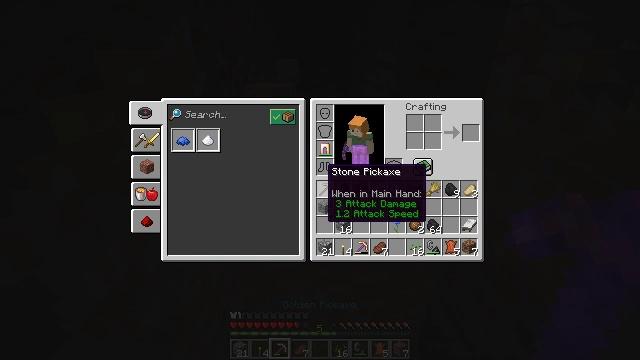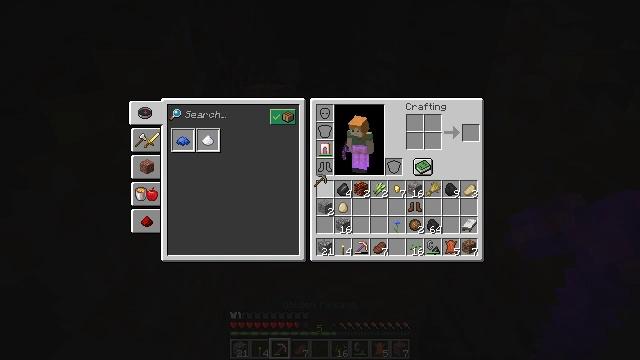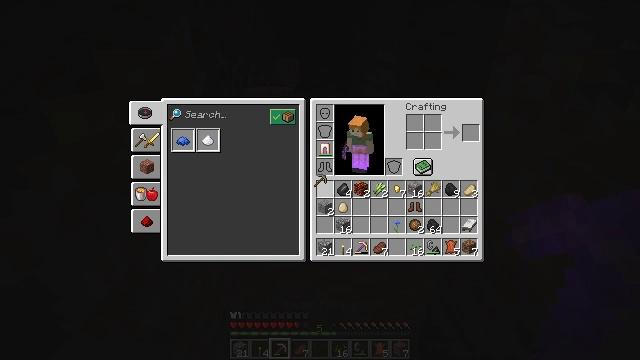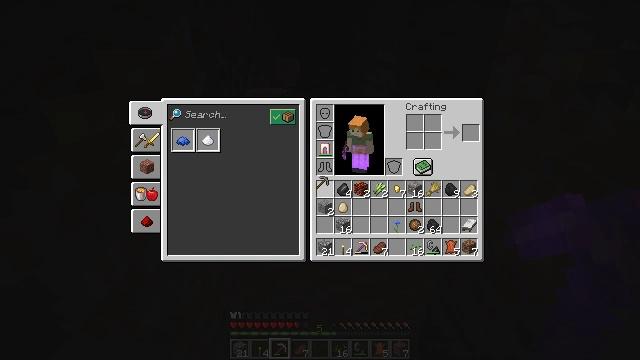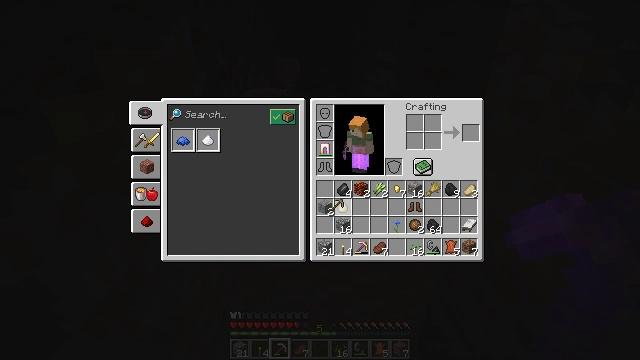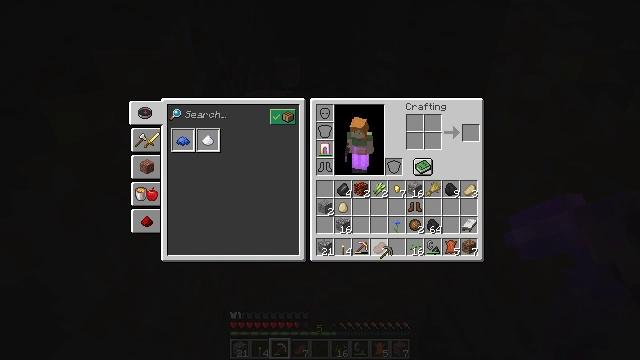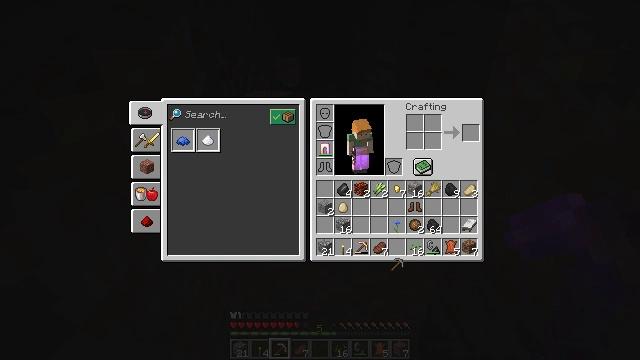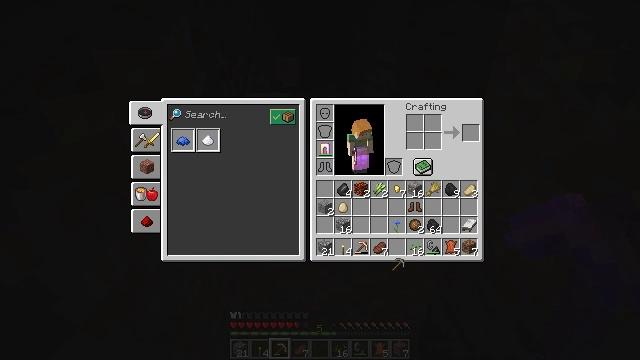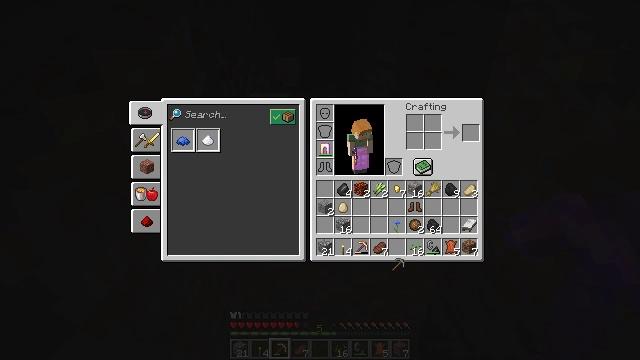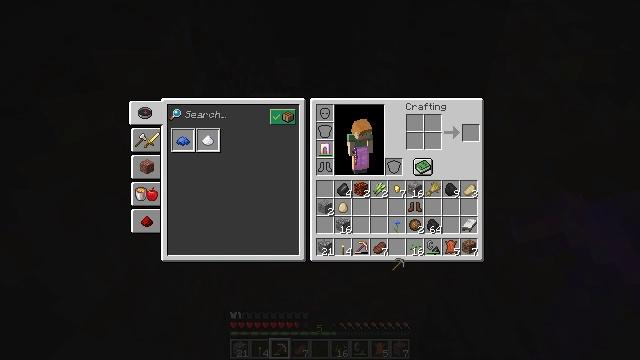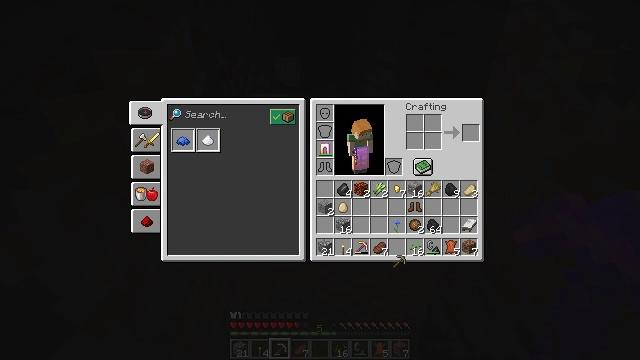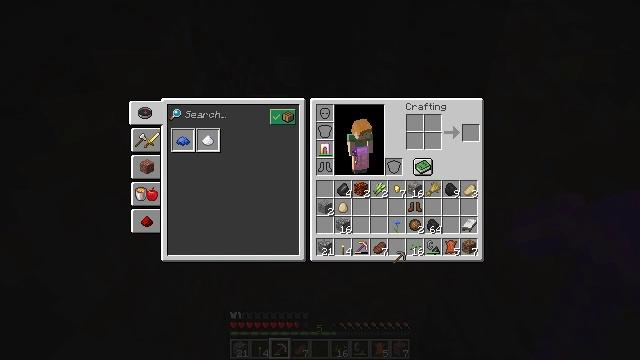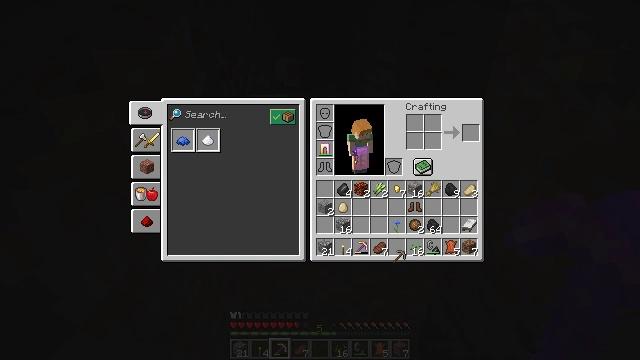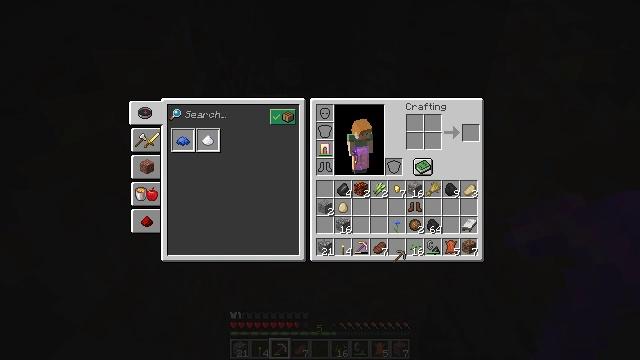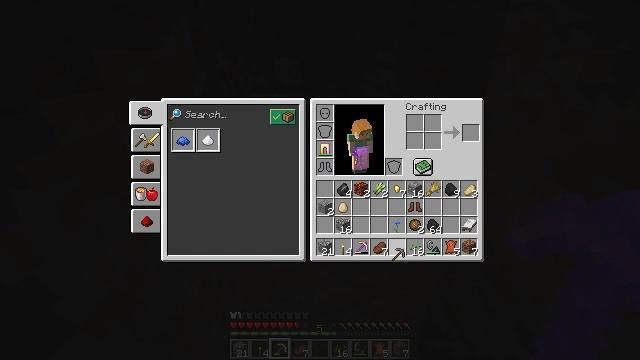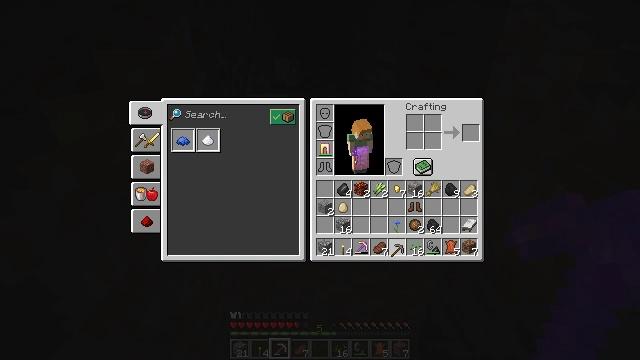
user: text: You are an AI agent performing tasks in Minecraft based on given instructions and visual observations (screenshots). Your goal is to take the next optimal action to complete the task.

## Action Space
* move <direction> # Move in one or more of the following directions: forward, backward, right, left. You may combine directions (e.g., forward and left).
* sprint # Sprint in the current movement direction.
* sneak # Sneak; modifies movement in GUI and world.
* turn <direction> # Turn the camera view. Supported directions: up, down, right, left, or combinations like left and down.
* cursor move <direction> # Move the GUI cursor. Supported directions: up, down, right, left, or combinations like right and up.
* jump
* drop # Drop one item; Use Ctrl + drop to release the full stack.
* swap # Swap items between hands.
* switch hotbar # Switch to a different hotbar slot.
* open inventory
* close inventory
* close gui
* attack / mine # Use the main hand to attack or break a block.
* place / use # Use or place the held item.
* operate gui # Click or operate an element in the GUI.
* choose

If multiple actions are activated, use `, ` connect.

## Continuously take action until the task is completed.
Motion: motion action
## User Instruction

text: Collect andesite by mining it.
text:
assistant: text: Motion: attack / mine
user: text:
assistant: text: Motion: attack / mine
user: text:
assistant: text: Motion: attack / mine
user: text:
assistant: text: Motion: turn right and down, attack / mine
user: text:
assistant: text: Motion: turn right and down
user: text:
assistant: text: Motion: turn right and down
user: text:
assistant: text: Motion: no_op
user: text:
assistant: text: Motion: no_op
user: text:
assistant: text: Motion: no_op
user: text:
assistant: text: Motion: no_op
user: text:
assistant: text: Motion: no_op
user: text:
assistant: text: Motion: no_op
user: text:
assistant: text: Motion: no_op
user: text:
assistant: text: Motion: no_op
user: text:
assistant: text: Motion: no_op
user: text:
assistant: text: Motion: no_op
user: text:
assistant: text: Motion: attack / mine
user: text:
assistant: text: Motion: attack / mine
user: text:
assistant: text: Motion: attack / mine
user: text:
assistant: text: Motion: attack / mine
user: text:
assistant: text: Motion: no_op
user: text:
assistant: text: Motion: no_op
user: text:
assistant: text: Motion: no_op
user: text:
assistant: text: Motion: no_op
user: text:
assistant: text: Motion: no_op
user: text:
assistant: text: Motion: no_op
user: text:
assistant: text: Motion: no_op
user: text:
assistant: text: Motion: no_op
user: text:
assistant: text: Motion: close inventory
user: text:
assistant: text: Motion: close inventory